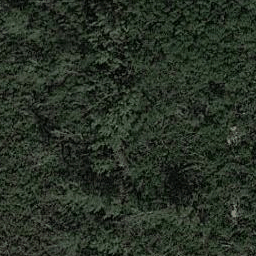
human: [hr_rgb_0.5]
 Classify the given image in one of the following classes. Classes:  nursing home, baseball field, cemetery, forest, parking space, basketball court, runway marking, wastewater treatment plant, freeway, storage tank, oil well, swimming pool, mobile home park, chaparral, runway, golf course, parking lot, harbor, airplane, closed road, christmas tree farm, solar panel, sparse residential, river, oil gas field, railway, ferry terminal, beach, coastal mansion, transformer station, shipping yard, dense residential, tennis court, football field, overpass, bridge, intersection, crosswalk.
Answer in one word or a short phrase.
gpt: forest